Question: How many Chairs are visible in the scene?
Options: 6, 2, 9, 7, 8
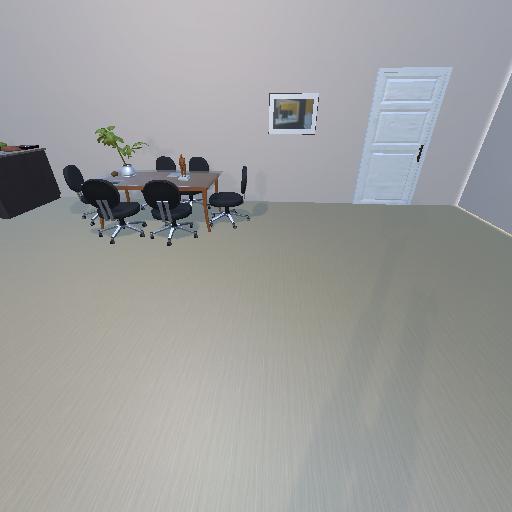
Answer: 6